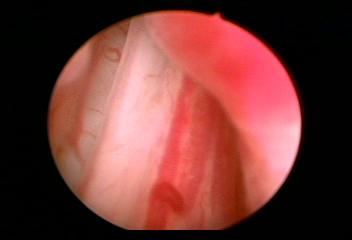
Modality: WLC
Class: Normal mucosa
Bladder cancer association: No